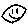
Label: smiley face